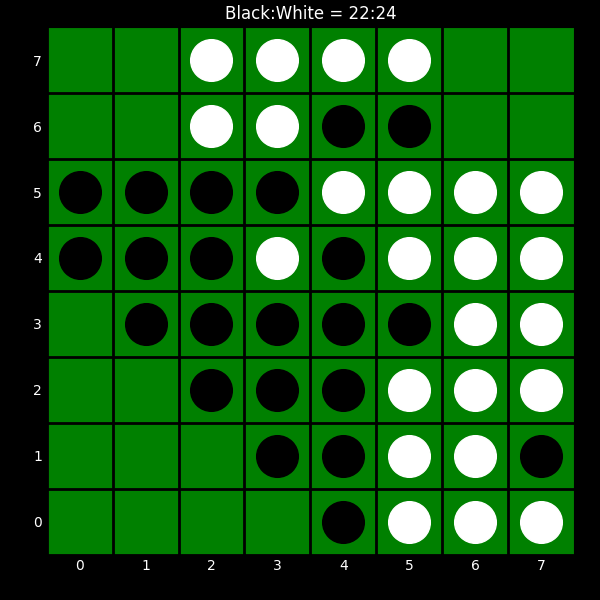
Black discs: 22
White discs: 24